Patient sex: F
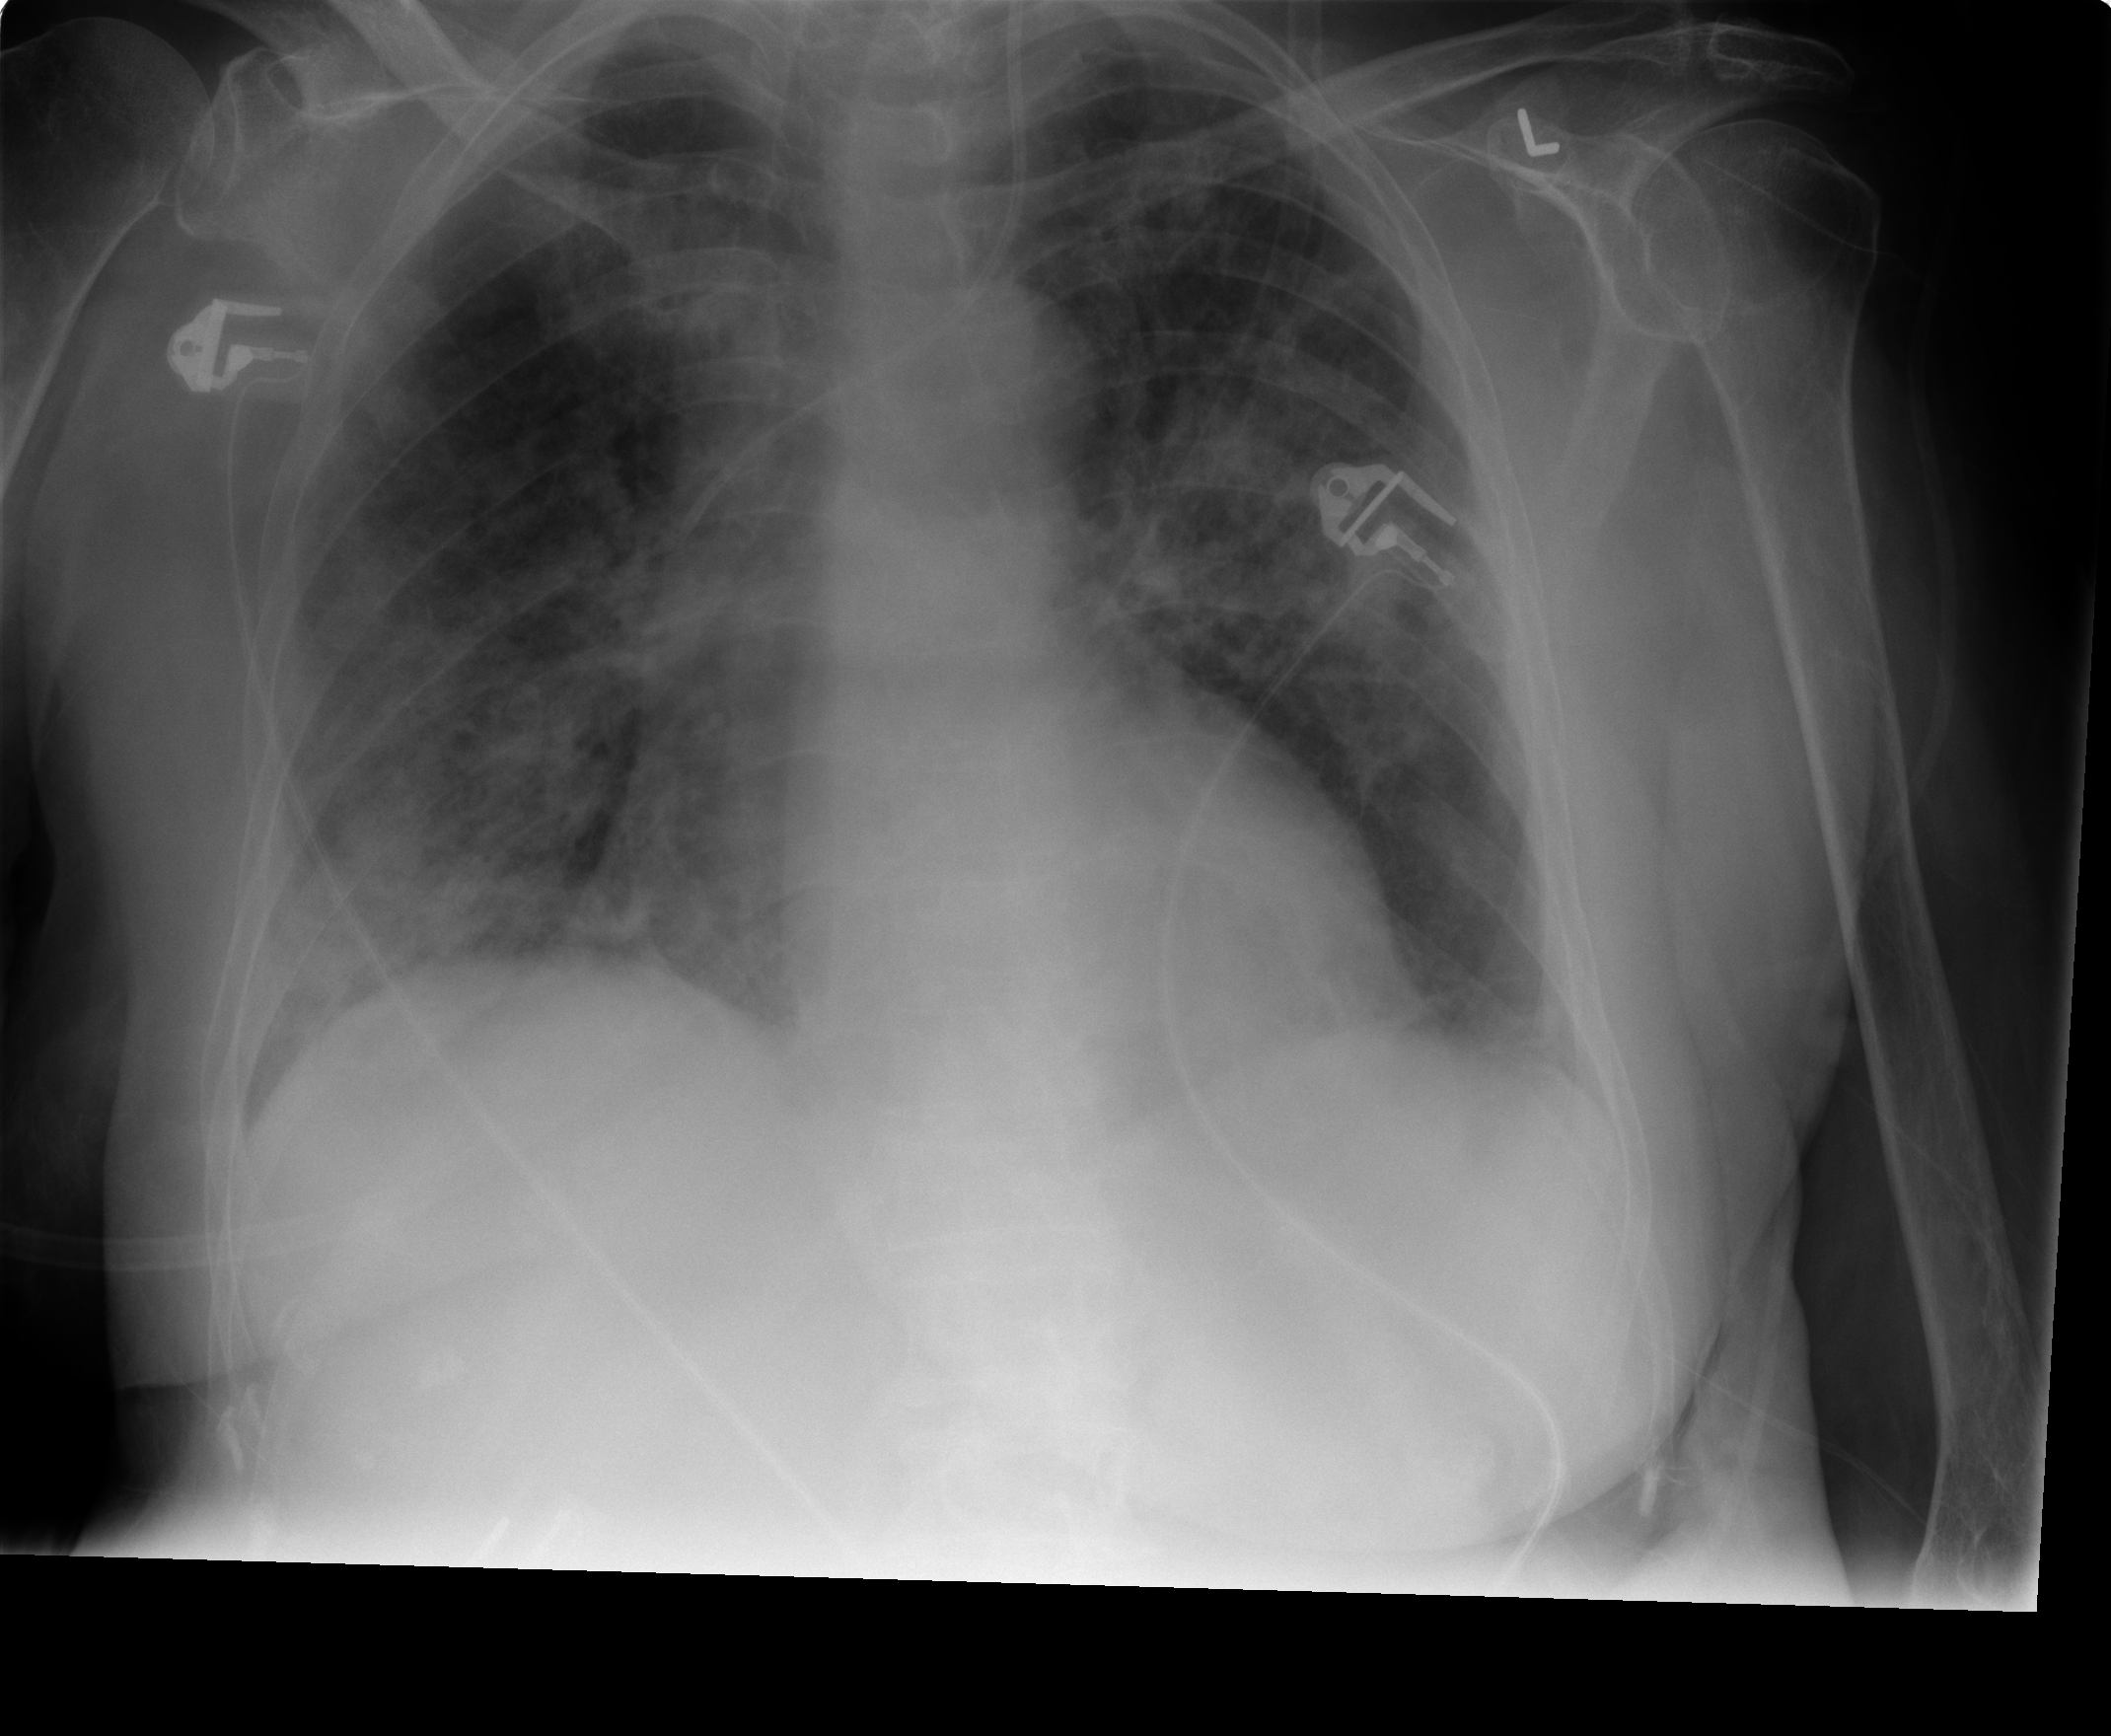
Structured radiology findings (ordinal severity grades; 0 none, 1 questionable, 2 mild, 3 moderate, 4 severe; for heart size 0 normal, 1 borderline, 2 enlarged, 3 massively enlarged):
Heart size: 1
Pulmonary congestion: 2
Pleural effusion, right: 0
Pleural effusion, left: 0
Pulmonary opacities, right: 3
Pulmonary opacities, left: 3
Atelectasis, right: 2
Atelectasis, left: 2